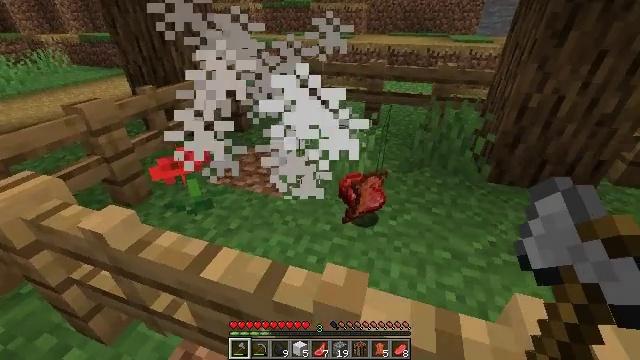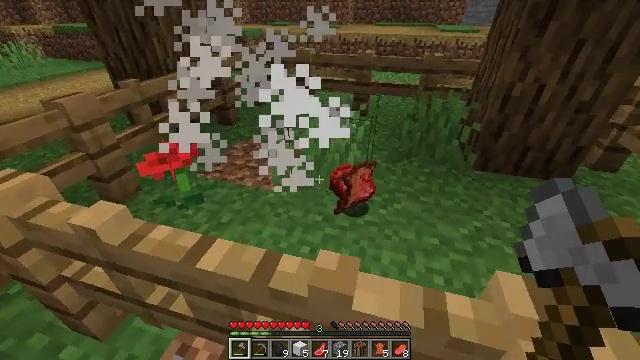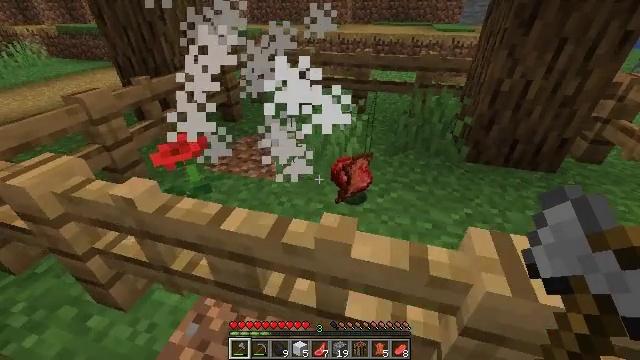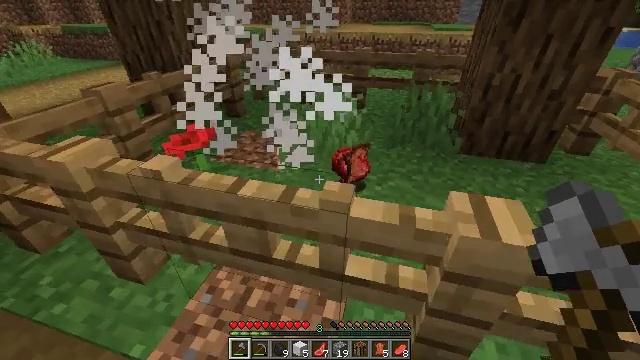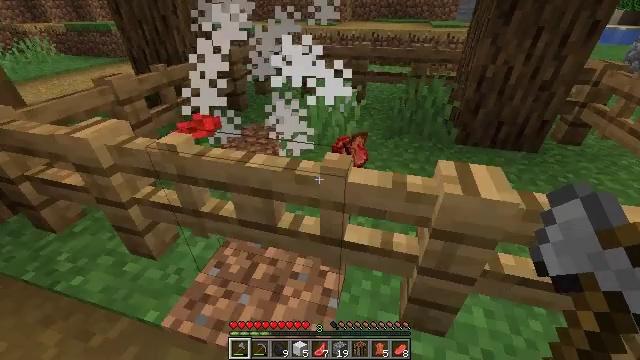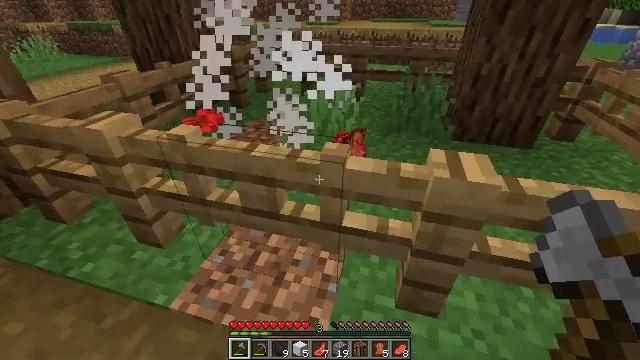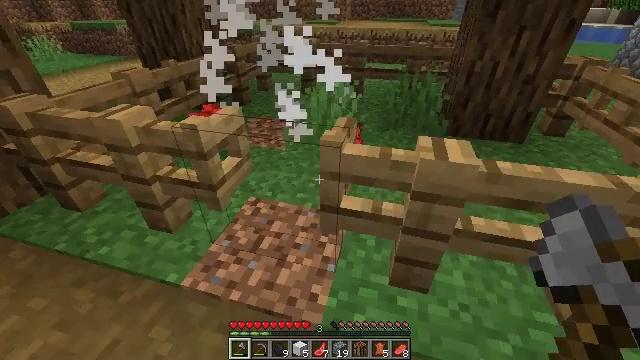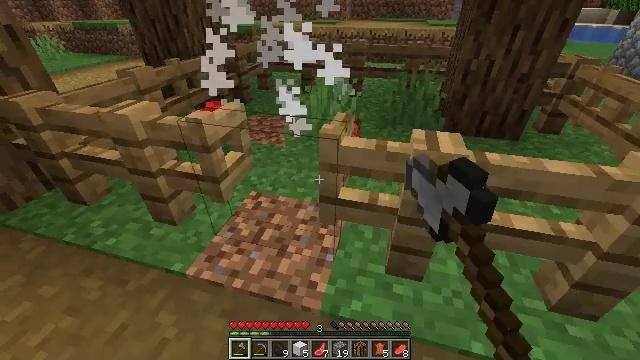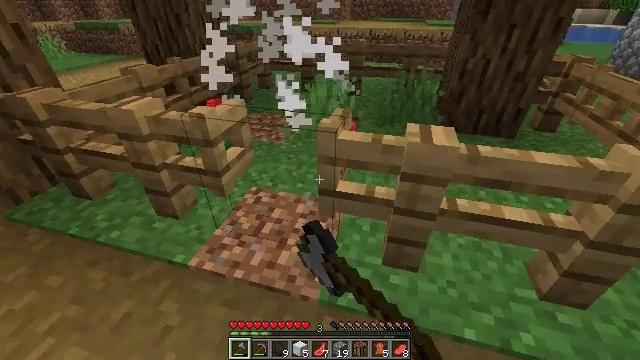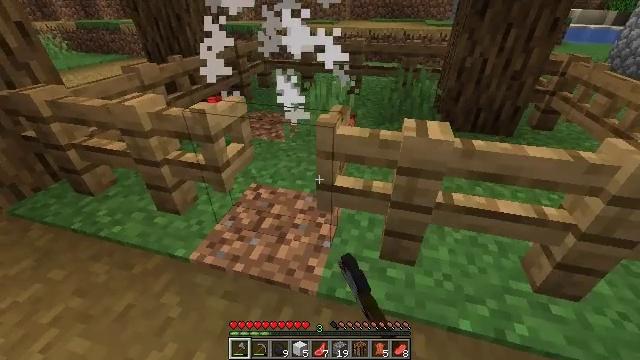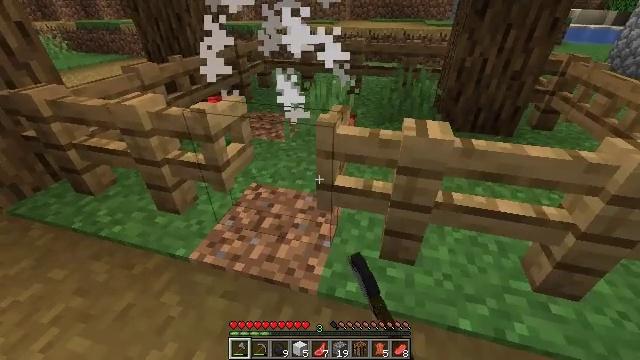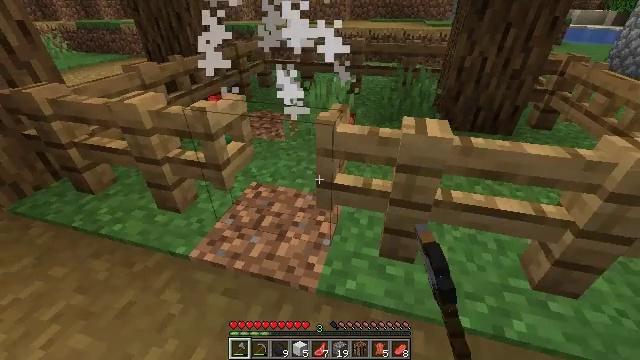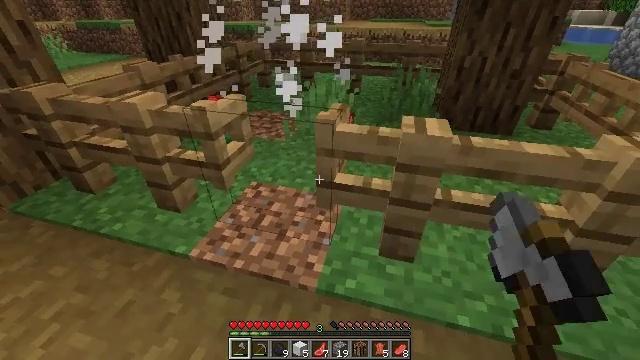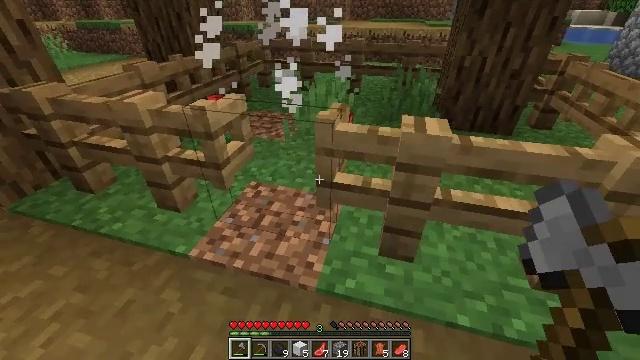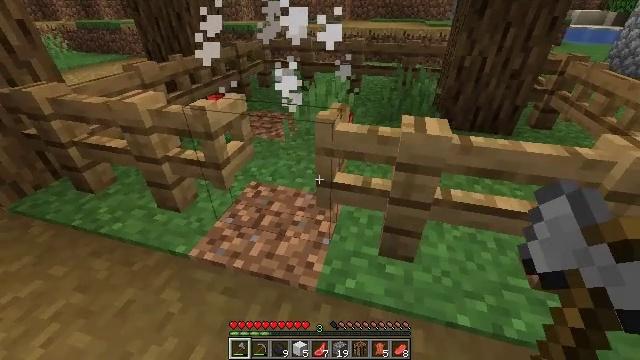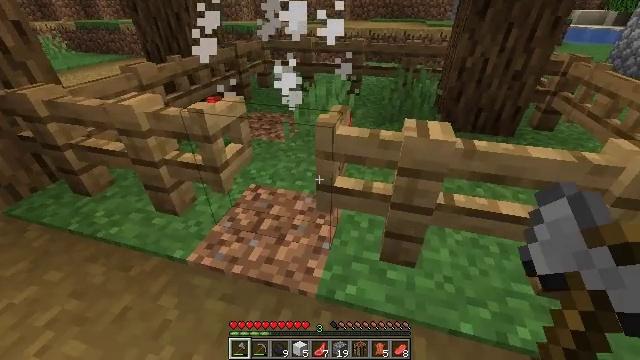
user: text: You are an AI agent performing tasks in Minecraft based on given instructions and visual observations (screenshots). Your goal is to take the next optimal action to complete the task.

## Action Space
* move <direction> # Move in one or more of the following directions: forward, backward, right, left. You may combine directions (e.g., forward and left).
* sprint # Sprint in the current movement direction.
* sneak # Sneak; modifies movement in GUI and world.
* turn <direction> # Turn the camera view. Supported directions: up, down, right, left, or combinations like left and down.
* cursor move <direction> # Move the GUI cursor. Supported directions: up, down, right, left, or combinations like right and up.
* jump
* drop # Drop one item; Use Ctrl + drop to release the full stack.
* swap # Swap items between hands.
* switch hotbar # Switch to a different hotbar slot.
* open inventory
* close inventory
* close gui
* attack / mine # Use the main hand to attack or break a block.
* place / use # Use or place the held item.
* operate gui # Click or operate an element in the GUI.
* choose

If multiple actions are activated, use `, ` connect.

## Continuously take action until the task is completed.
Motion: motion action
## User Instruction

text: Mine the yellow bed to pick it up.
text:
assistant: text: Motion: move back, turn right and down
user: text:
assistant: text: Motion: move back
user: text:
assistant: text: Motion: move back
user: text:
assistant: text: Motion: move back
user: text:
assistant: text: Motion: move back
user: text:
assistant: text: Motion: use / place
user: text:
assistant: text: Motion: use / place
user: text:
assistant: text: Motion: use / place
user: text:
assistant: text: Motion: use / place
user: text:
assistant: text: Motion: no_op
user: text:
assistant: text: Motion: no_op
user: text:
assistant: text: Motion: no_op
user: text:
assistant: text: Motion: no_op
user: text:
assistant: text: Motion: no_op
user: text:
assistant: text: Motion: move forward
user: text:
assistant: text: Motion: move forward
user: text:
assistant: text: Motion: move forward and move left
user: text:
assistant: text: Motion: move forward and move left
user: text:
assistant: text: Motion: move forward and move left
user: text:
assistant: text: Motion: move forward and move left
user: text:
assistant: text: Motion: move forward and move left, turn right
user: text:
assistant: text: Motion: move forward
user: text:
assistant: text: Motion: move forward
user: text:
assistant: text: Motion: move forward and move right
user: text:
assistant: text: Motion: move forward and move right
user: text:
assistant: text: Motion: move forward and move right
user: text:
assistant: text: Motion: move forward and move right
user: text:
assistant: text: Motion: move forward and move right
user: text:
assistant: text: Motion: move forward and move right, turn left and down
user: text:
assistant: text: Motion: move forward and move right, turn left and down